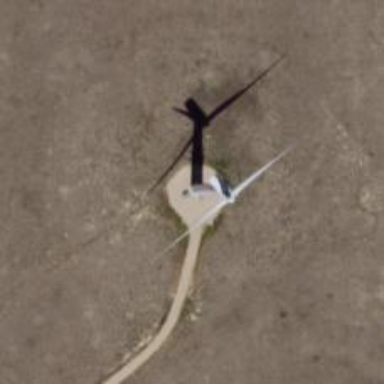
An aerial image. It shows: Wind turbine power generator.